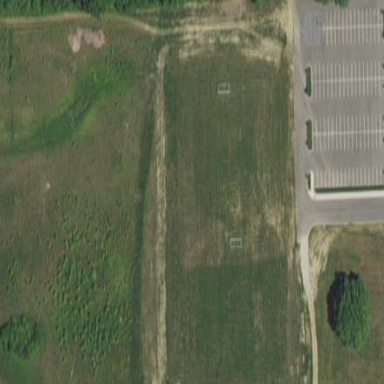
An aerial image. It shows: Unpaved soccer pitch for leisure land.